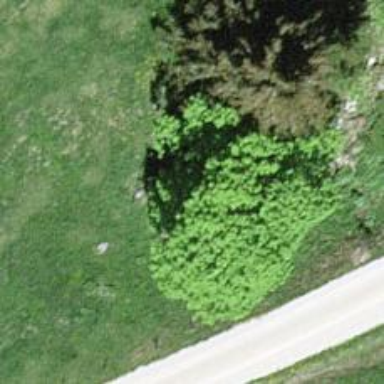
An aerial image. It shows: Single tag "natural: tree."